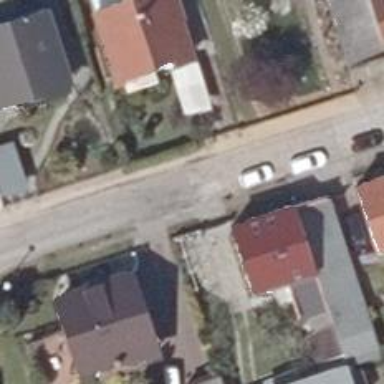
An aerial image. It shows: Asphalt road in residential area.